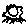
Label: sun